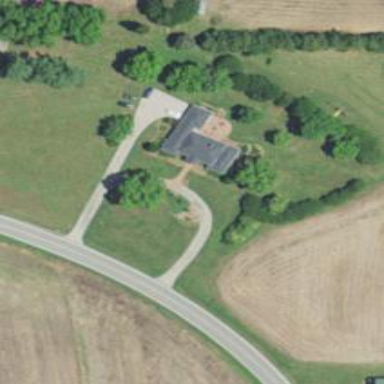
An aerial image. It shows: Driveway.